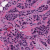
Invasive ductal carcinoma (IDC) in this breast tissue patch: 1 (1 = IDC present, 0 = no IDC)